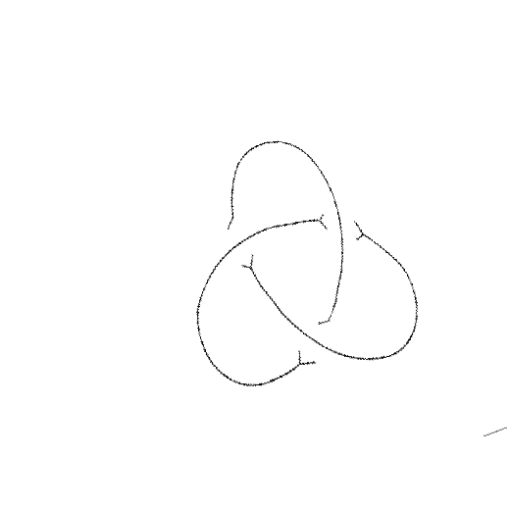
Crossing number: 3